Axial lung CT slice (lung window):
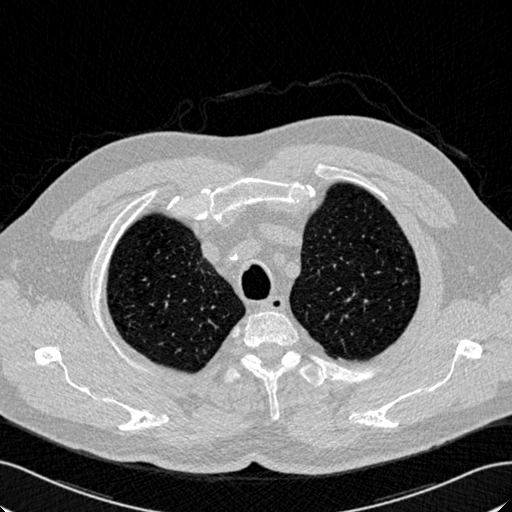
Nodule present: no